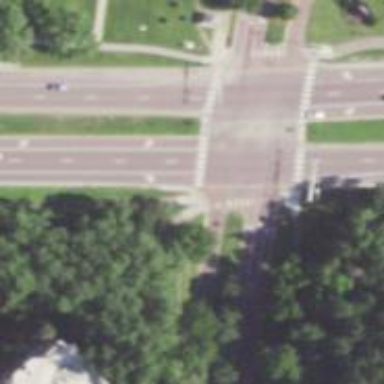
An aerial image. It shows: Marked crossing on cycleway.